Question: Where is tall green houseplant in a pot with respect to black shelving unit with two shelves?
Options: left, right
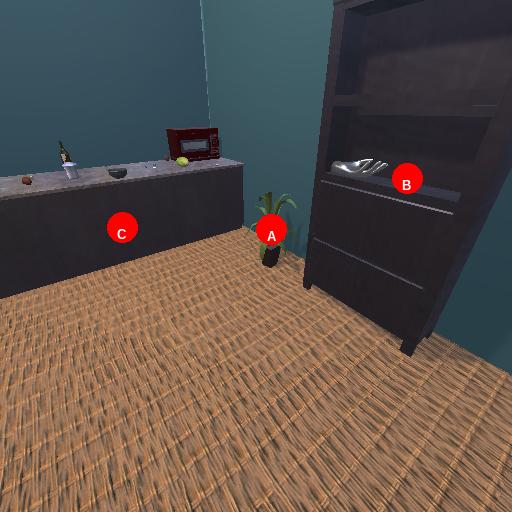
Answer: left